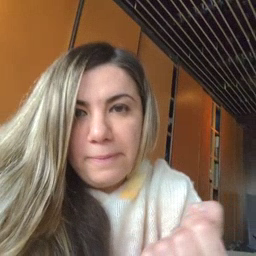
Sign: drawer